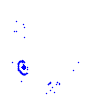
Particle: electron